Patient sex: F
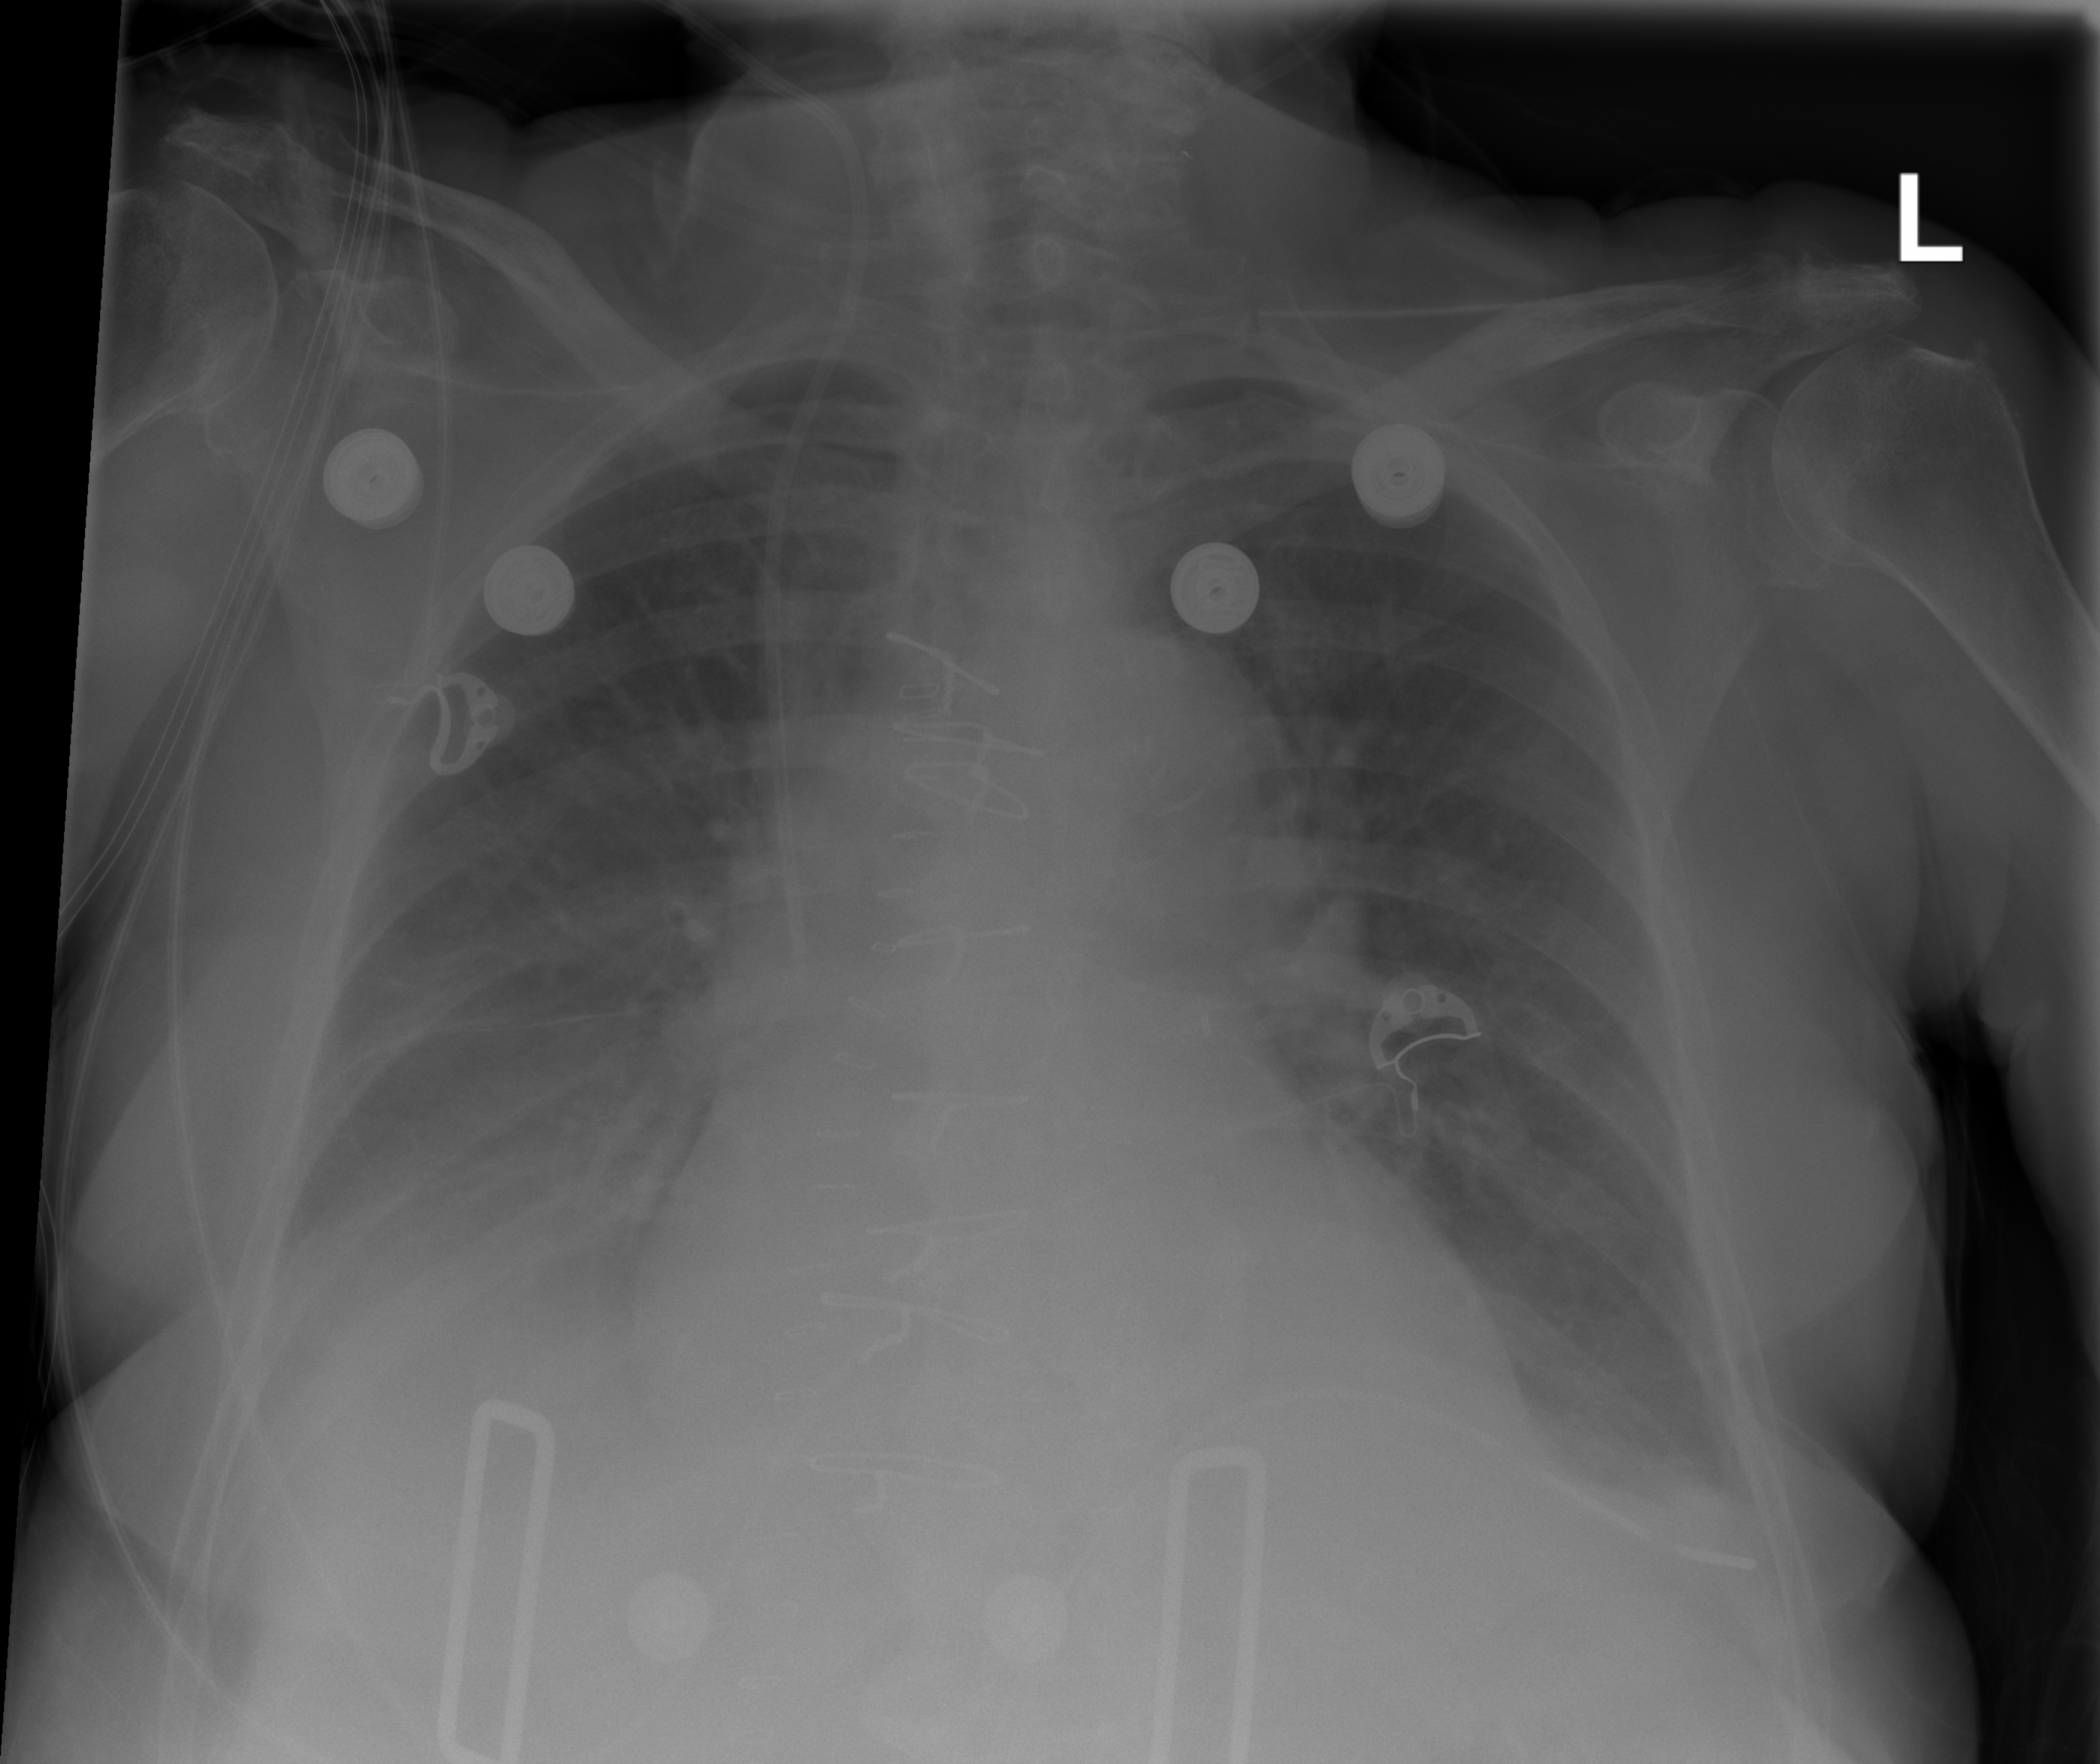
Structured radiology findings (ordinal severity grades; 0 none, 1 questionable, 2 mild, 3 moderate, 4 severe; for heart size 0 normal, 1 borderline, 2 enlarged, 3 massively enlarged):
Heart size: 1
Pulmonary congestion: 2
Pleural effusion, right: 2
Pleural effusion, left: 2
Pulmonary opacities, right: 0
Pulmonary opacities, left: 0
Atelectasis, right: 2
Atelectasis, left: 2